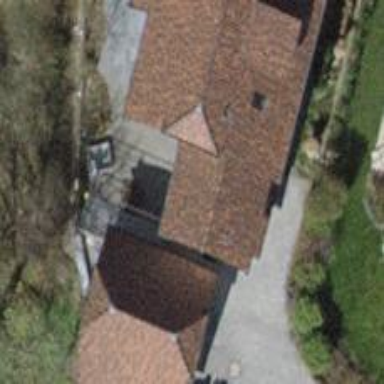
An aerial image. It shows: Garage.